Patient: sex M, age 57
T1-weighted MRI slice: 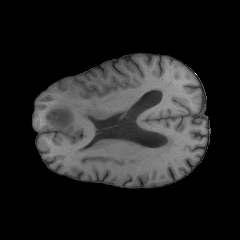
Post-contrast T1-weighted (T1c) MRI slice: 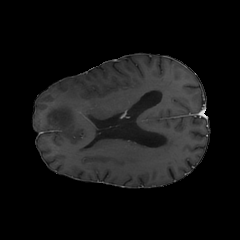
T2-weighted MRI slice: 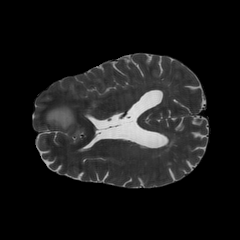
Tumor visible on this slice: yes
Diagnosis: Glioblastoma, IDH-wildtype
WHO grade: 4